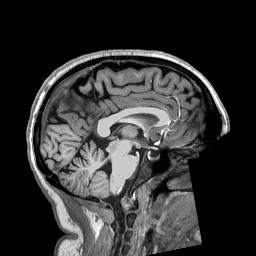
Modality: T1w
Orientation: sagittal